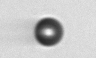
Label: bead